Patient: sex F, age 67
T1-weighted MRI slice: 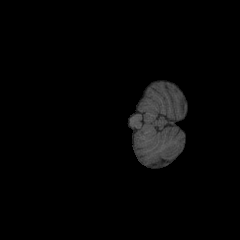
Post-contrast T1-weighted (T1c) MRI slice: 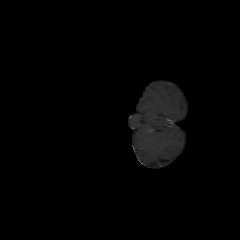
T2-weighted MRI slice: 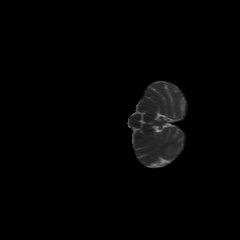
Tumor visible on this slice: no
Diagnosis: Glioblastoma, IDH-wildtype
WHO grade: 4